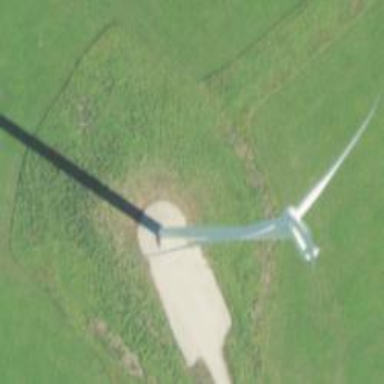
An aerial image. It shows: Wind turbine generator harnessing power from the wind.